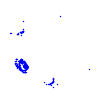
Particle: electron